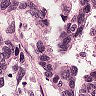
Metastatic tissue present: yes